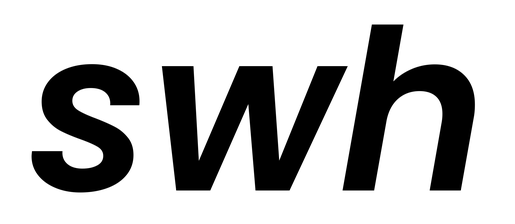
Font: Poppins-SemiBoldItalic